Brain MRI, t1w sequence, axial 2D slice.
Patient: age 18, sex F, weight 95 kg, height 1.95 m
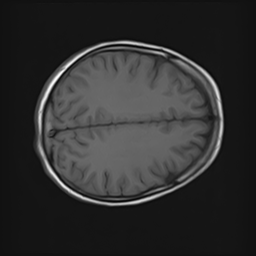